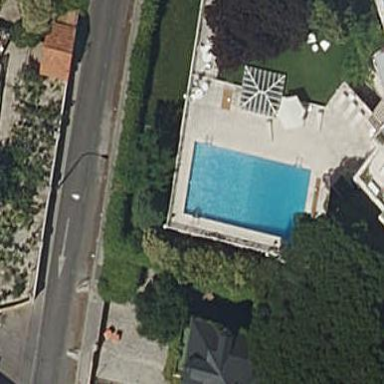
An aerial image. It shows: Swimming pool located in leisure land.